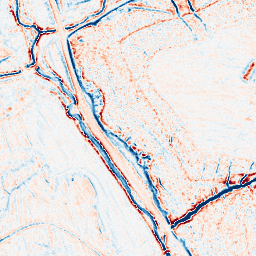
Category: edge_preserving
Decomposition family: bilateral
Decomposition parameters: d: 9
sigma_color: 50
sigma_space: 75
Upsampling method: regularized
Upsampling parameters: scale: 2
lambda_reg: 0.01
Upsampling scale: 2